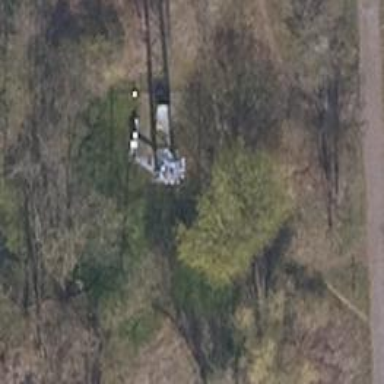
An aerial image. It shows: Man-made mast used for communication purposes.